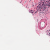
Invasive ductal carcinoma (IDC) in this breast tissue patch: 0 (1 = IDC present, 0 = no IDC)